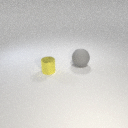
small yellow metal cylinder to the left of large gray rubber sphere